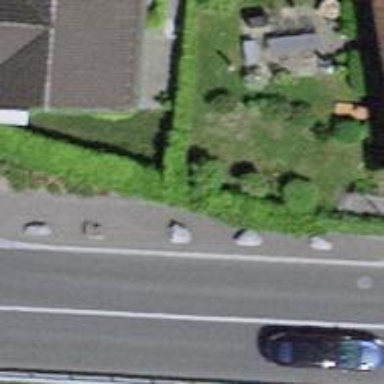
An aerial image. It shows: Hedge barrier.